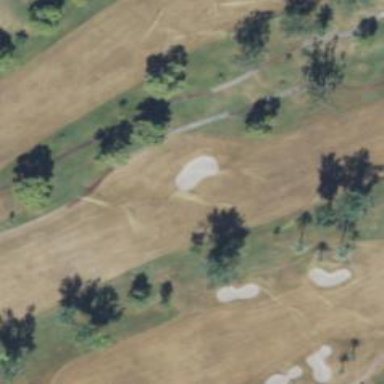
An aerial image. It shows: View of golf hole.